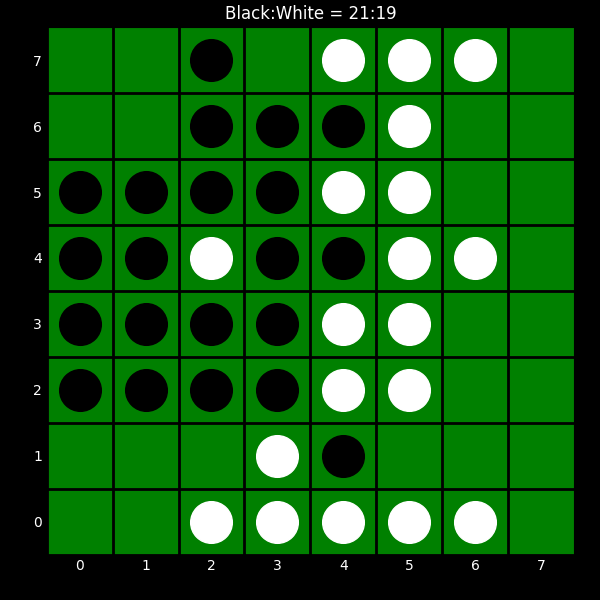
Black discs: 21
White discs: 19